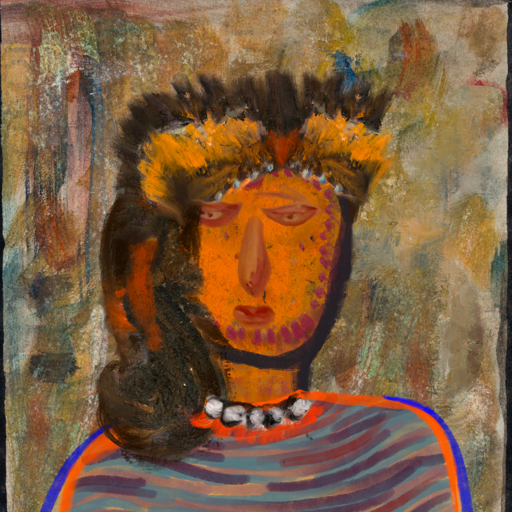
Background: Pipe, Head And Neck Front: Doll, Face Front: Pious_Lady, Bust: Experience, Hair Front: Gypsy_Queen, Head Accessory: Gypsy_Queen, Second Necklace: Blank, Necklace: An_Impression, Baby: Blank